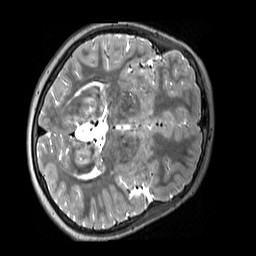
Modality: T2w
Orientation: axial
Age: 11
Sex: male
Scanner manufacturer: siemens
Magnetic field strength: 3 T
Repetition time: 3.2 s
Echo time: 0.408 s